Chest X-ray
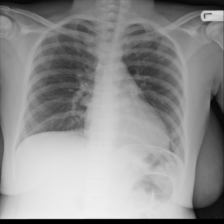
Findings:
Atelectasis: negative
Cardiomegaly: negative
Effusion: negative
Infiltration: negative
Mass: negative
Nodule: negative
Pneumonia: negative
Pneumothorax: negative
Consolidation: negative
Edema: negative
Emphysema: negative
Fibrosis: negative
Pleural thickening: negative
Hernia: negative